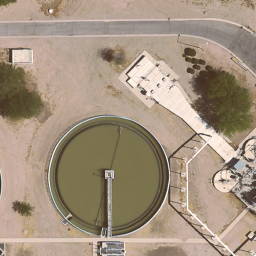
Label: storage tanks